Aerial crown-view tile of a tropical tree (Barro Colorado Island, Panama), acquired 20250818:
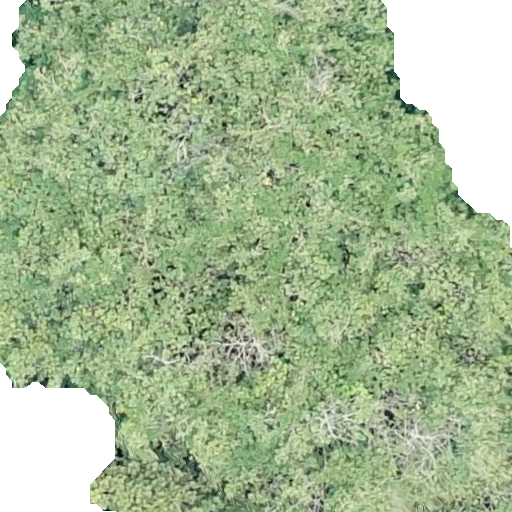
Species: Tachigali panamensis
GBIF accepted scientific name: Tachigali panamensis
Crown area: 420.607 m²